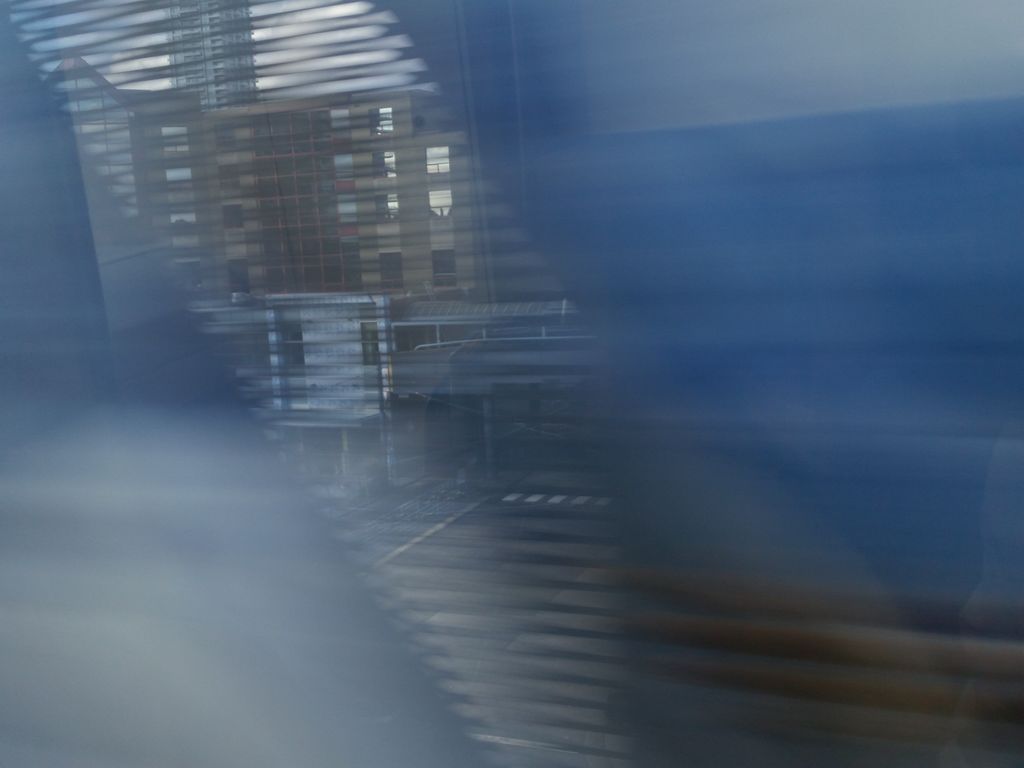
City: vancouver